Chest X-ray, AP view. Patient: 65 years old, sex M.
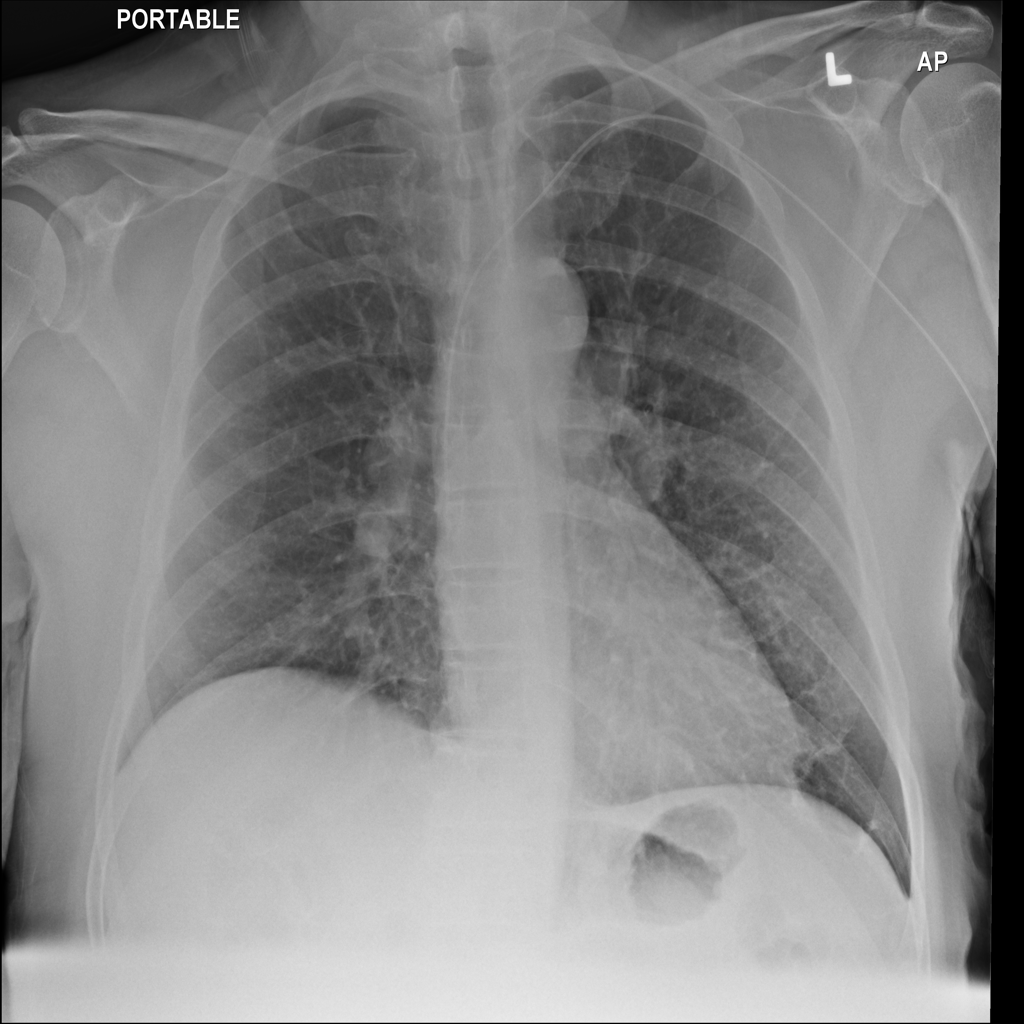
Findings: No Finding